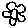
Label: flower